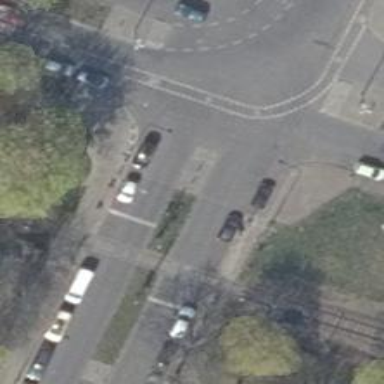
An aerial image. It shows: Asphalt footpath with unmarked crossing.